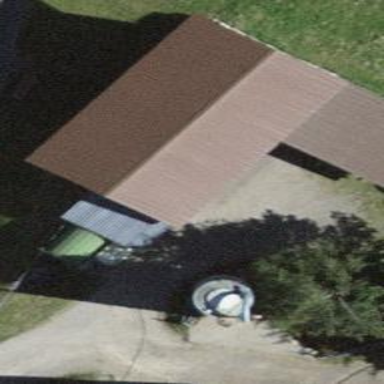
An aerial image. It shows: Shed building.